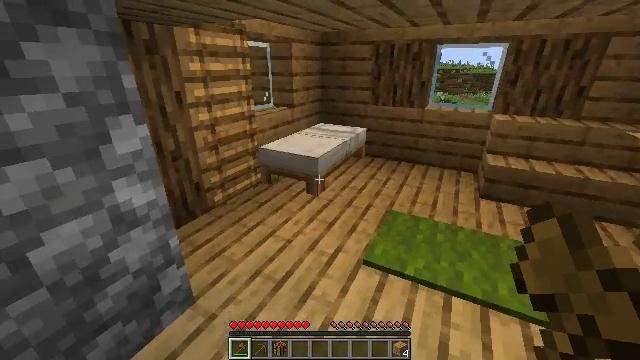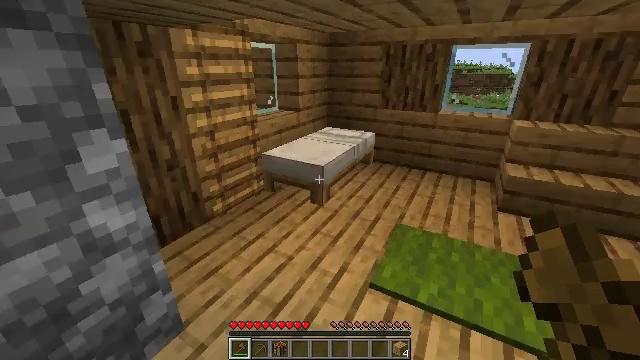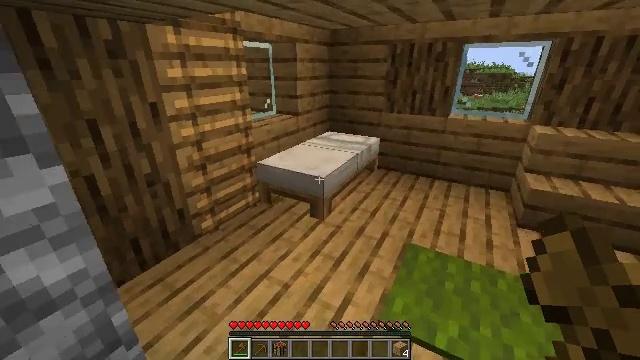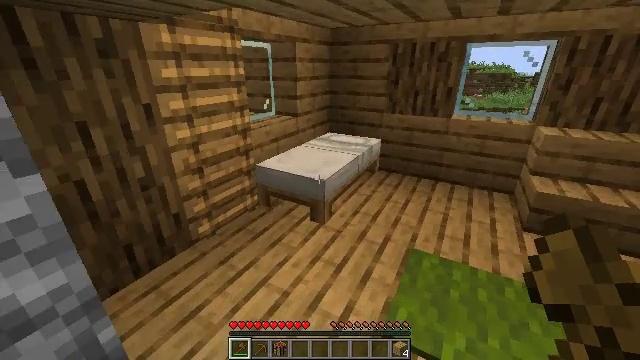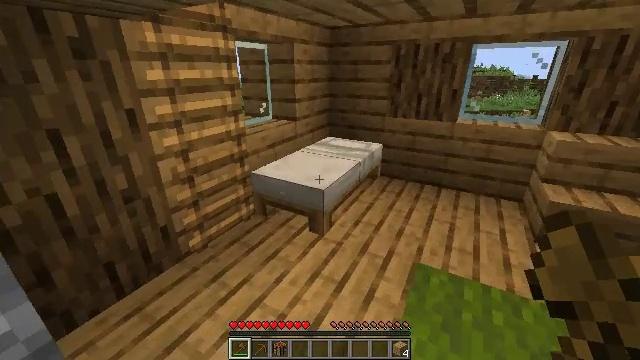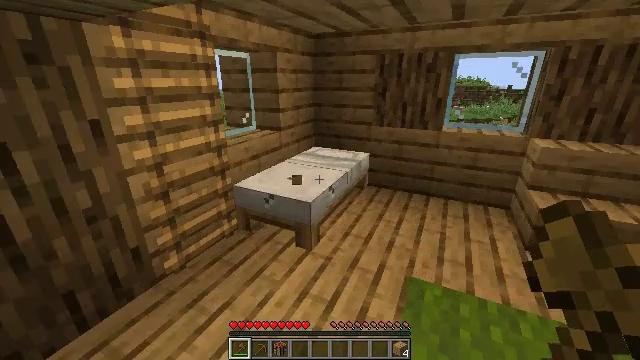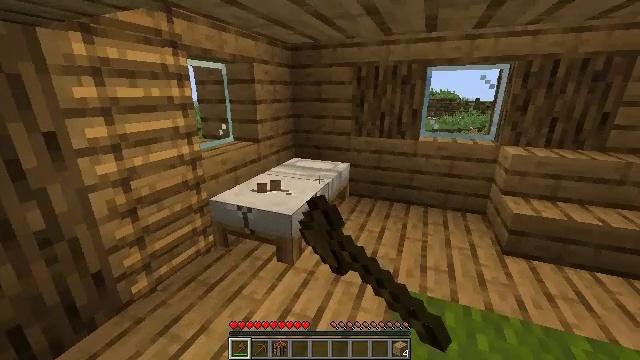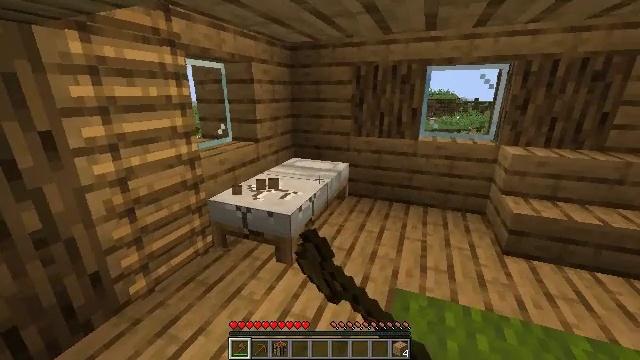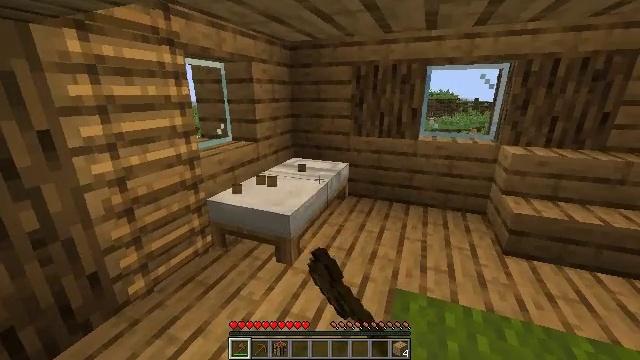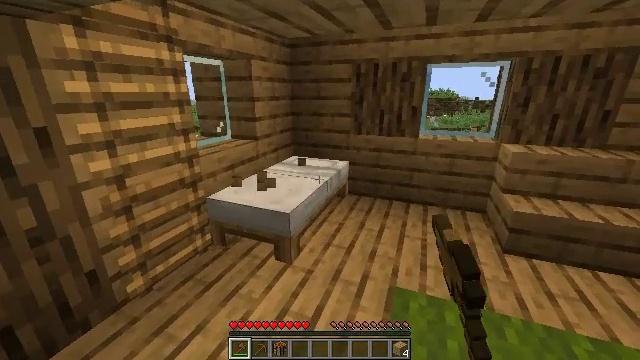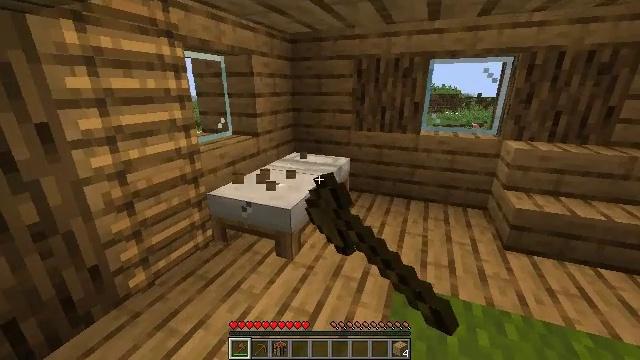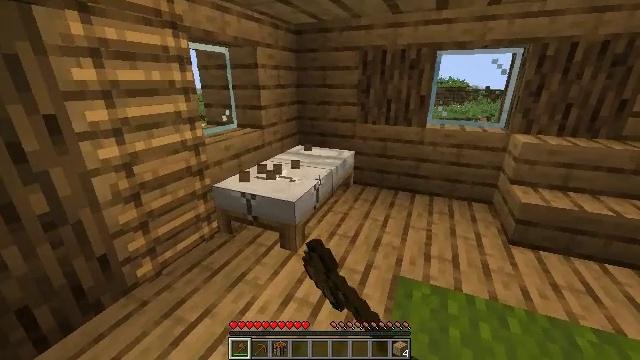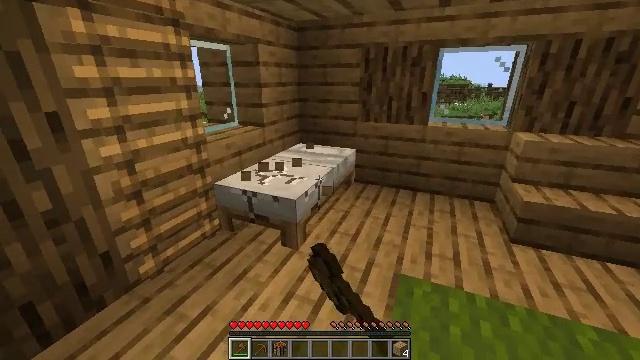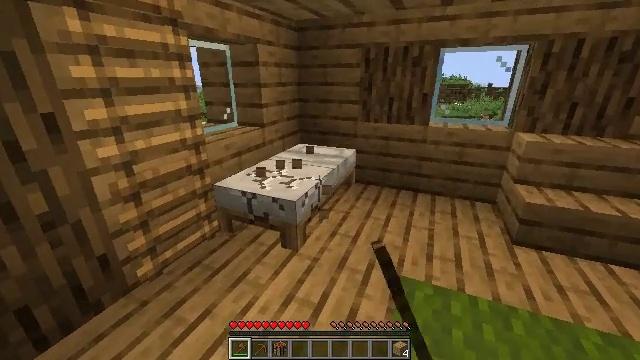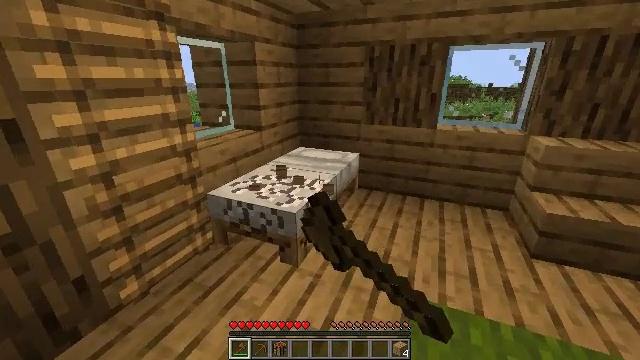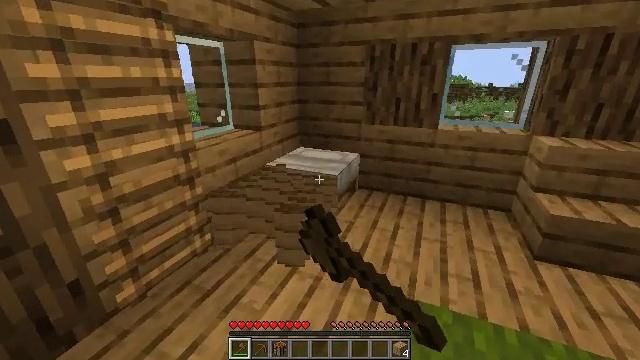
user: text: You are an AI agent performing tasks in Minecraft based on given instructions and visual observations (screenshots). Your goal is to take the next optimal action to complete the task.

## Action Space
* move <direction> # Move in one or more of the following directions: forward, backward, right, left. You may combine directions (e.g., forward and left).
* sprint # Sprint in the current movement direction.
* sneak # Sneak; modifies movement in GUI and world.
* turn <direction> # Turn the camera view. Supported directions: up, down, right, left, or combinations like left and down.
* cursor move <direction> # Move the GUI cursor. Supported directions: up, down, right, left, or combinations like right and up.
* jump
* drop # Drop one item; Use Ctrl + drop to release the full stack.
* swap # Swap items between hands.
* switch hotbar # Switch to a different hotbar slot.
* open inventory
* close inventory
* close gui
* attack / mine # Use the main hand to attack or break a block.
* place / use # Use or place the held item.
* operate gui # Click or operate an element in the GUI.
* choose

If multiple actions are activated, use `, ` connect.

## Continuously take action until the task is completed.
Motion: motion action
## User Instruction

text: Remove the white bed from its place.
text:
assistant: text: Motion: move forward, turn left
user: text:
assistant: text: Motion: move forward
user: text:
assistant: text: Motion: move forward
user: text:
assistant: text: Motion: no_op
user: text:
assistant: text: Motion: turn right and up, attack / mine
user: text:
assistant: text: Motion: turn right and up, attack / mine
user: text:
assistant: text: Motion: attack / mine
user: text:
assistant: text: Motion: attack / mine
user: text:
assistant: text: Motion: attack / mine
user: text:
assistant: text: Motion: attack / mine
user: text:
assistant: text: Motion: turn left and down, attack / mine
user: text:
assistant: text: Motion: attack / mine
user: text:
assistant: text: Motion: move forward, attack / mine
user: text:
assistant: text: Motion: move forward, attack / mine
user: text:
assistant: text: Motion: move forward, attack / mine
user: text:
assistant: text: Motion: move forward, attack / mine
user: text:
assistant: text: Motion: move forward, attack / mine
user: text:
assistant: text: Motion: move forward, attack / mine
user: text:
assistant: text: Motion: move forward, turn down, attack / mine
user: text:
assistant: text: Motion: attack / mine